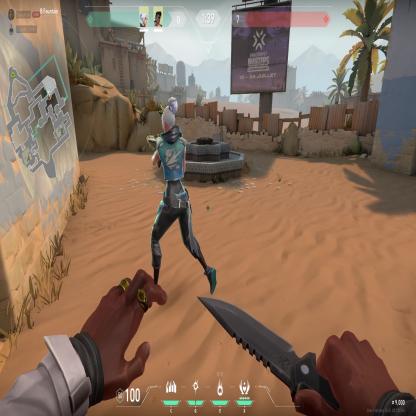
Label: teammate